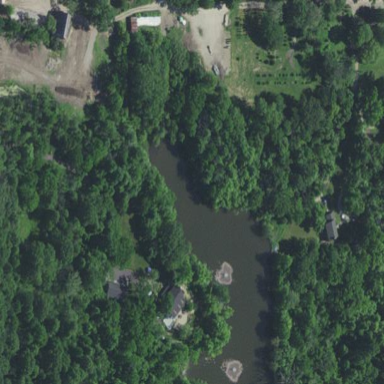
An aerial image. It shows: Serene pond surrounded by nature.